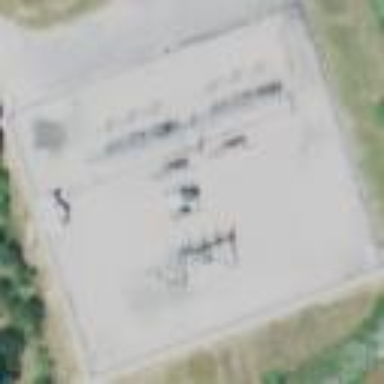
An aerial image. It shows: Distribution substation surrounded by fence.